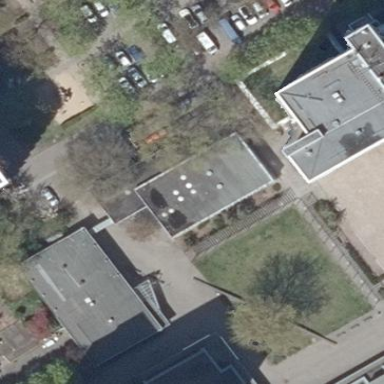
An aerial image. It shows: Flat-roofed apartment building.